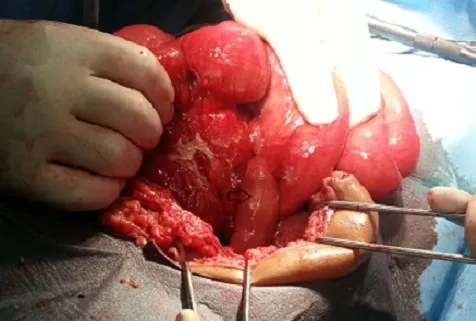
Peroperative view of the perforated the Meckel's diverticulum before excision.
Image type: medical_photograph (other_medical_photograph)